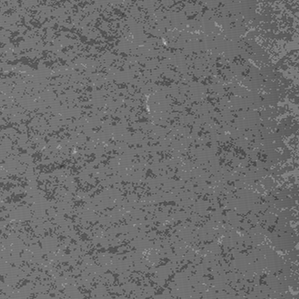
Label: frost